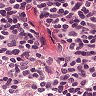
Metastatic tissue present: no